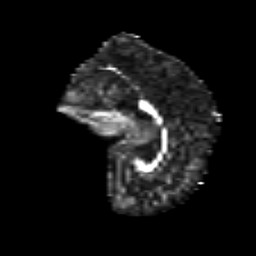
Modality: FA
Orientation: sagittal
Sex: male
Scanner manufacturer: siemens
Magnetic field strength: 3 T
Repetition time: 5 s
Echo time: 0.071 s